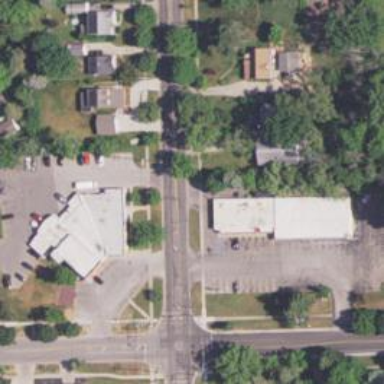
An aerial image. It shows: Convenience shop.